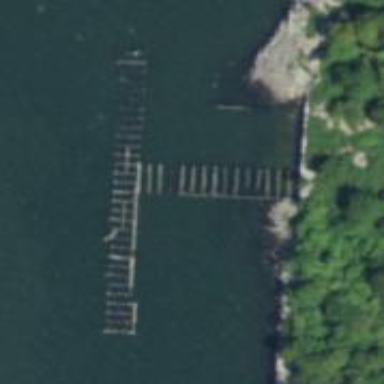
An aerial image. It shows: Pier that has been ruined.